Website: crate-barrel
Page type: receipt
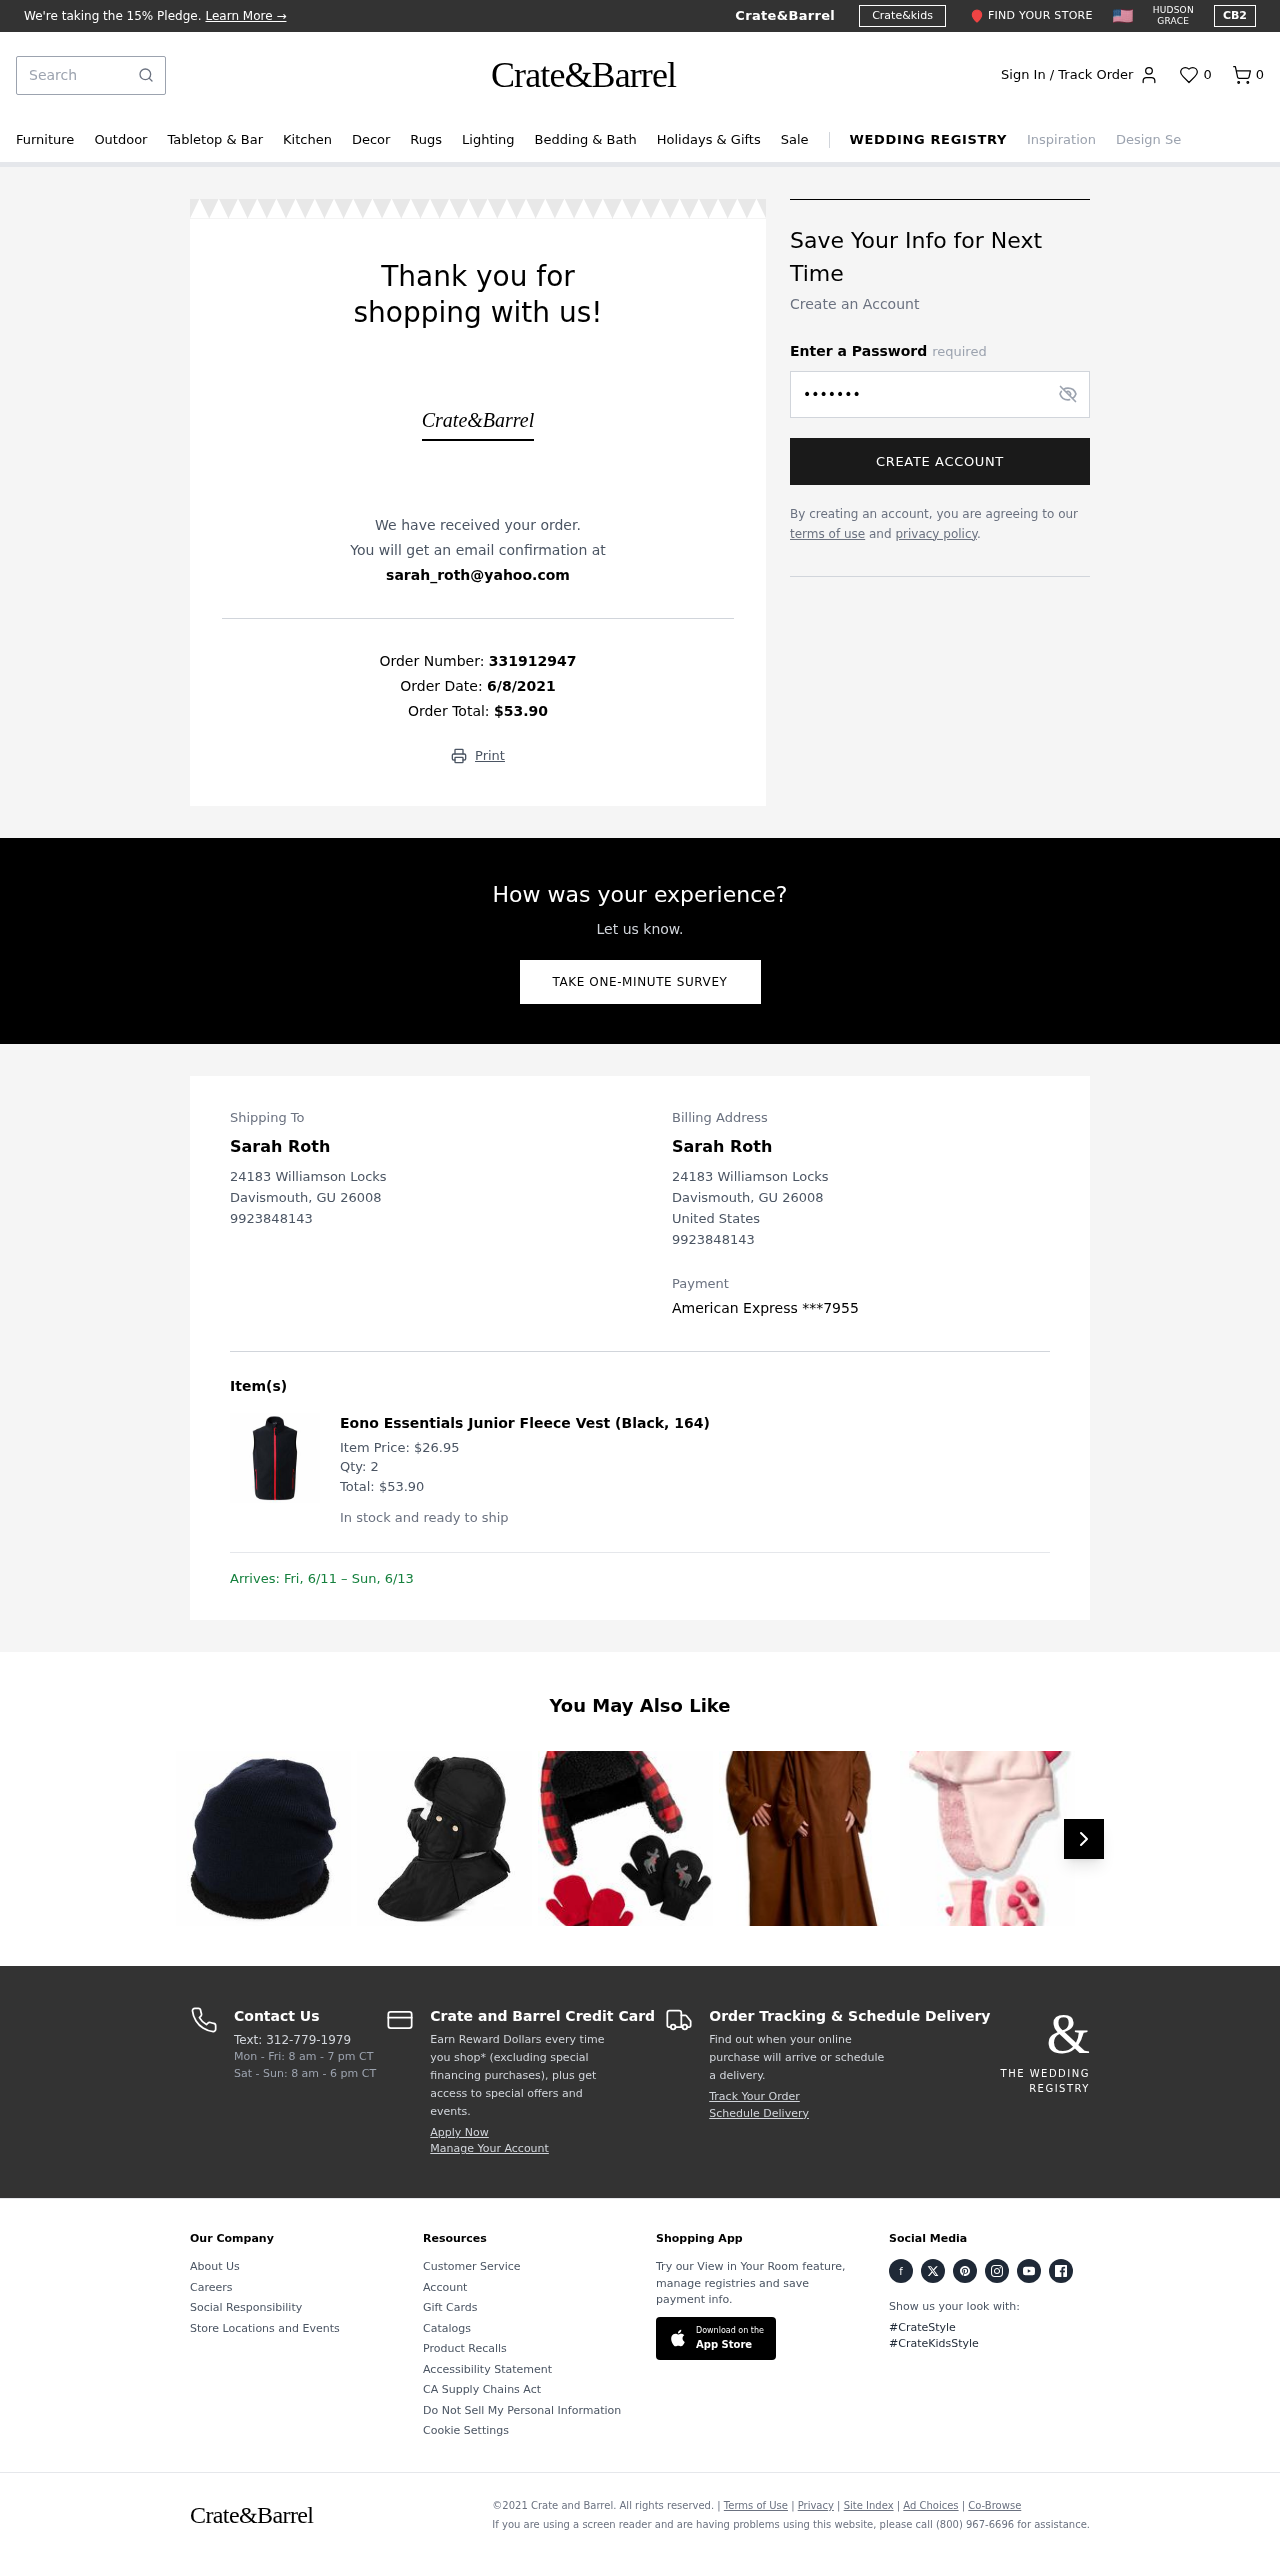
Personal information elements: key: PII_CARD_LAST4
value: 7955
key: PII_CARD_TYPE
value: American Express
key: PII_CITY
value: Davismouth
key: PII_COUNTRY
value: United States
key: PII_EMAIL
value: sarah_roth@yahoo.com
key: PII_FULLNAME
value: Sarah Roth
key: PII_PHONE
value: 9923848143
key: PII_POSTCODE
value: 26008
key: PII_STATE_ABBR
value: GU
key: PII_STREET
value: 24183 Williamson Locks
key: PII_FULLNAME2
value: Sarah Roth
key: PII_CITY2
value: Davismouth
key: PII_STATE_ABBR2
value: GU
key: PII_POSTCODE_FULL
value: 26008
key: PII_POSTCODE_NUMERIC
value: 26008
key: PII_PHONE2
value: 9923848143
Product elements: key: PRODUCT1_NAME
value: Eono Essentials Junior Fleece Vest (Black, 164)
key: PRODUCT1_PRICE
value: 26.95
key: PRODUCT1_QUANTITY
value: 2
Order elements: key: ORDER_NUM_ITEMS
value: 0
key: ORDER_ID
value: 331912947
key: ORDER_DATE
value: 6/8/2021
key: ORDER_TOTAL
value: $53.90
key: ORDER_ITEM_TOTAL
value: $53.90
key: ORDER_DELIVERY_DATE
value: Fri, 6/11 – Sun, 6/13
Search elements: key: HEADER_SEARCH
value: Search
Other elements: key: FAVORITES_COUNT
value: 0